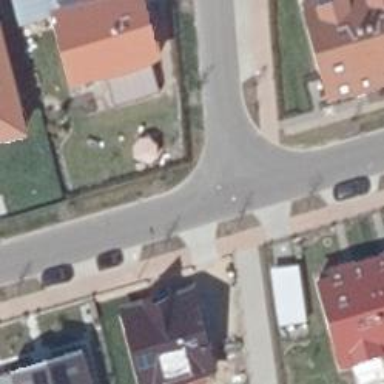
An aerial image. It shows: Paved cycleway.